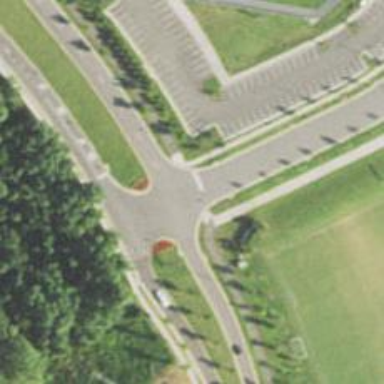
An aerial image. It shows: Unmarked crossing on the road.